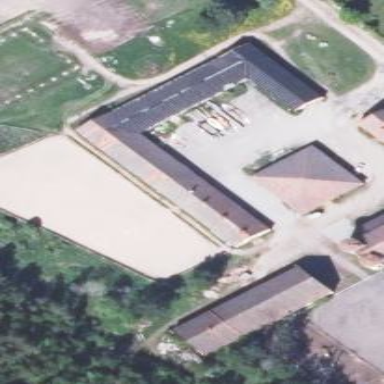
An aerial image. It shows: Riding school with stables.